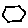
Label: hexagon